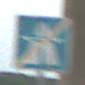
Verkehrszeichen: EndeAutbahn
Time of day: Midday
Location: Roofed (Beach)
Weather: Overcast
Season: NotSpecified
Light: Natural